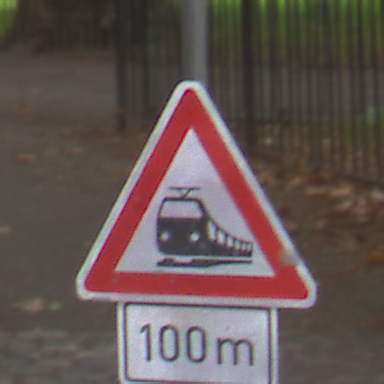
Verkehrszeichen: Bahnuebergang
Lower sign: Entfernungsangaben1
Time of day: MorningAfternoon
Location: Outdoor (Urban)
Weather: Overcast
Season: NotSpecified
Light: Natural